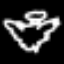
Label: angel